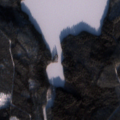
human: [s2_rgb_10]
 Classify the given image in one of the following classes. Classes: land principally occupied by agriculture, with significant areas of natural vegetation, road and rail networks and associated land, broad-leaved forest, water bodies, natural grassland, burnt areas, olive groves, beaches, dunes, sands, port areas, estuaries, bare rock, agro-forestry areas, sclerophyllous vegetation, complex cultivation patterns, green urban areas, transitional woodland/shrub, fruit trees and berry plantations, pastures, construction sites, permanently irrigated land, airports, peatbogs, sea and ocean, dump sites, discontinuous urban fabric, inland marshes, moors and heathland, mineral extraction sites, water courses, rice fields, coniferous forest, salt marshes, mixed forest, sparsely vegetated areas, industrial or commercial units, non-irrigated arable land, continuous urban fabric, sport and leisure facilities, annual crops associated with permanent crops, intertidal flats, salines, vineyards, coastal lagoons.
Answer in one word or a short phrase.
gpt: coniferous forest, mixed forest, transitional woodland/shrub, water bodies